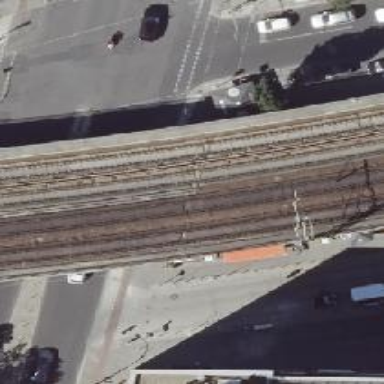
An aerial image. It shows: Bridge over electrified railway tracks with contact lines. The railway tracks are ballast-less.